Question: I have an Spring+Hibernate+Tomcat+MySql application in production, I'm running into a problem. I think the application is not closing it's jdbc connections, and when it reaches its limits (currently 200), the application stop responding, and I have to restart tomcat. Do I need to close this connections somewhere ? Here is my Datasource:
'''
<?xml version="1.0" encoding="UTF-8"?>
<Context path="/" override="true" reloadable="false" swallowOutput="false">
<!-- jdbcInterceptors, removeAbandoned, removeAbandonedTimeout van juntos, ver http://www.tomcatexpert.com/blog/2012/01/24/using-tomcat-7-jdbc- connection-pool-production, y https://tomcat.apache.org/tomcat-7.0-doc/jdbc-pool.html -->
<!-- removeAbandonedTimeout es en segundos -->
<Resource name="jdbc/catWDB" auth="Container" type="javax.sql.DataSource"
driverClassName="com.mysql.jdbc.Driver"
factory="org.apache.tomcat.dbcp.dbcp.BasicDataSourceFactory"
url="@URL@"
username="@USERNAME@"
password="@PASSWORD@"
maxActive="200"
maxIdle="50"
minIdle="10"
suspectTimeout="60"
timeBetweenEvictionRunsMillis="30000"
minEvictableIdleTimeMillis="60000"
validationQuery="select 1"
validationInterval="30000"
testOnBorrow="true"
removeAbandoned="true"
removeAbandonedTimeout="60"
abandonWhenPercentageFull="10"
maxWait="10000"
jdbcInterceptors="ResetAbandonedTimer;StatementFinalizer"
/>
</Context>
'''
And here is an image of the appdynamics monitoring the connections, from 3 days until now

Here is a excerpt of the error I get on the catalina.out log file:
> message Request processing failed; nested exception is
org.hibernate.exception.JDBCConnectionException: Cannot open
connection The server encountered an internal error that prevented it from fulfilling this request.org.springframework.web.util.NestedServletException: Request
processing failed; nested exception is
org.hibernate.exception.JDBCConnectionException: Cannot open
connection
org.springframework.web.servlet.FrameworkServlet.processRequest(FrameworkServlet.java:932)
org.springframework.web.servlet.FrameworkServlet.doGet(FrameworkServlet.java:816)
javax.servlet.http. . . .org.hibernate.exception.JDBCConnectionException: Cannot open
connection
org.hibernate.exception.SQLStateConverter.convert(SQLStateConverter.java:99)
org.hibernate.exception.JDBCExceptionHelper.convert(JDBCExceptionHelper.java:66)
org.hibernate.exception.JDBCExceptionHelper.convert(JDBCExceptionHelper.java:52)
org.hibernate.jdbc.ConnectionManager. . . .com.mysql.jdbc.exceptions.jdbc4.MySQLNonTransientConnectionException:
sun.reflect.GeneratedConstructorAccessor67.newInstance(Unknown Source)
sun.reflect.DelegatingConstructorAccessorImpl.newInstance(DelegatingConstructorAccessorImpl.java:27)
java.lang.reflect.Constructor.newInstance(Constructor.java:513)
com.mysql.jdbc.Util.handleNewInstance(Util.java:406)
com.mysql.jdbc.Util.getInstance(Util.java:381)
com.mysql.jdbc.SQLError.
'''
public Category findByIdByApp(Integer id, int appListId) throws DataAccessException {
Criteria criteria = getSession().createCriteria(Category.class,"category")
.createAlias("appList", "app")
.add(Restrictions.and(Restrictions.eq("category.categoryId", id), Restrictions.eq("app.appListId", appListId)));
List result=criteria.list();
if(result.size()==1)
return (Category) result.get(0);
else
return null;
}
'''
The Category domain object is mapped like this:
'''
@Entity
@Table(name = "category")
public class Category implements Comparable, Serializable {
'''
So my guess is, taking mithridas comments into account, that I'm using the hibernate session's manually, And I would need to close them with something like this:
'''
this.getSession().clear();
'''
Or i could implement @PersistenceContext.
Would anyone direct me to this implementations so I can evaluate which is best for us to use ?
Thank you.
Added more info in answer to James Massey comment:
These are my: datasource, sessionFactory, transactionManager, and categoryDAO sessionFactory assignment:
'''
<!-- ========================= DATA ACCESS OBJECT DEFINITIONS ======================== -->
<bean id="dataSource"
class="org.springframework.jndi.JndiObjectFactoryBean">
<property name="jndiName">
<value>java:comp/env/jdbc/catWDB</value>
</property>
</bean>
<bean id="sessionFactory" class="org.springframework.orm.hibernate3.LocalSessionFactoryBean">
<property name="dataSource">
<ref local="dataSource"/>
</property>
<property name="configLocation" value="classpath:hibernate.cfg.xml" />
<property name="hibernateProperties">
<props>
<prop key="hibernate.dialect">org.hibernate.dialect.MySQLDialect</prop>
<prop key="hibernate.connection.pool_size">3</prop>
<prop key="hibernate.show_sql">true</prop>
<prop key="hibernate.max_fetch_depth">1</prop>
</props>
</property>
</bean>
<!---->
<bean id="transactionManager" lazy-init="true"
class="org.springframework.orm.hibernate3.HibernateTransactionManager">
<property name="sessionFactory">
<ref local="sessionFactory"/>
</property>
</bean>
<bean id="categoryDAOTarget" class="com.bamboo.catW3.DAO.impl.CategoryDAOImpl">
<property name="sessionFactory">
<ref local="sessionFactory"/>
</property>
</bean>
'''
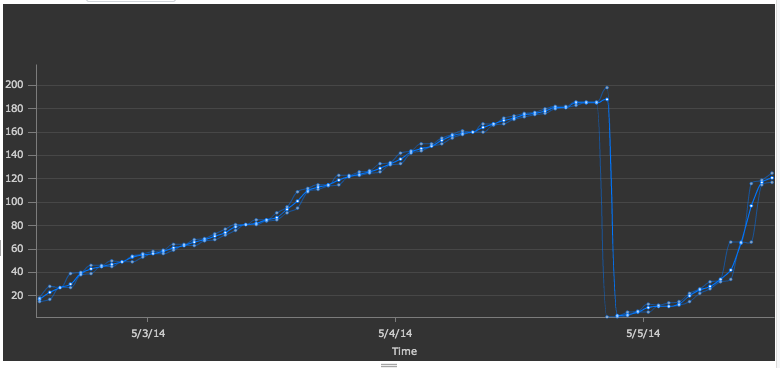
Answer: The problem did not lay in the sessions but in the connection pool, sessions where being managed correctly, but the connection pool in the JDBC layer wasn't closing the connections.
These are the things that I did to fix them.
1.- Changed the JDBC connection factory from tomcat's old BasicDataSourceFactory to tomcat's new DataSourceFactory
2.- Tuned the JDBC settings based on this article:
<URL>
3.- Deleted this line from the session factory configuration:
'''
<prop key="hibernate.max_fetch_depth">1</prop>
'''
This is how my configuration ended up:
'''
<?xml version="1.0" encoding="UTF-8"?>
<Context path="/" override="true" reloadable="false" swallowOutput="false">
<Resource name="jdbc/catWDB" auth="Container" type="javax.sql.DataSource"
driverClassName="com.mysql.jdbc.Driver"
factory="org.apache.tomcat.jdbc.pool.DataSourceFactory"
url="@URL@"
username="@USERNAME@"
password="@PASSWORD@"
maxActive="200"
maxIdle="50"
minIdle="10"
suspectTimeout="60"
timeBetweenEvictionRunsMillis="30000"
minEvictableIdleTimeMillis="60000"
validationQuery="select 1"
validationInterval="30000"
testOnBorrow="true"
removeAbandoned="true"
removeAbandonedTimeout="60"
abandonWhenPercentageFull="10"
maxWait="10000"
jdbcInterceptors="ResetAbandonedTimer;StatementFinalizer"
/>
</Context>
'''
'''
<bean id="sessionFactory" class="org.springframework.orm.hibernate3.LocalSessionFactoryBean">
<property name="dataSource">
<ref local="dataSource"/>
</property>
<property name="configLocation" value="classpath:hibernate.cfg.xml" />
<property name="hibernateProperties">
<props>
<prop key="hibernate.dialect">org.hibernate.dialect.MySQLDialect</prop>
<prop key="hibernate.show_sql">false</prop>
<prop key="hibernate.max_fetch_depth">3</prop>
</props>
</property>
</bean>
'''